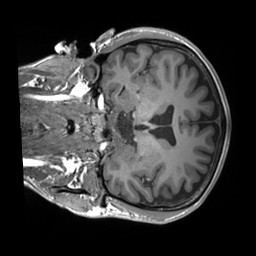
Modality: T1w
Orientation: coronal
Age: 23
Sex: male
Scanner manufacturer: siemens
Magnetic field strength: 3 T
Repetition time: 1.8 s
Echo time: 0.00232 s